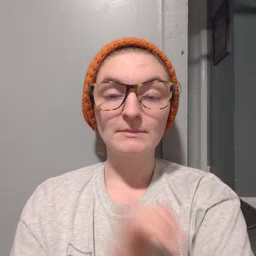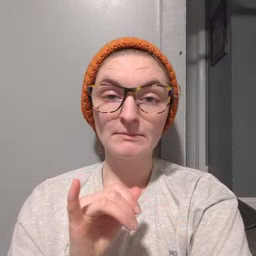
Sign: empty